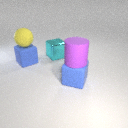
large cyan metal cube behind large blue rubber cube